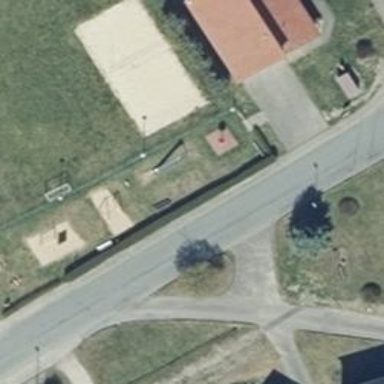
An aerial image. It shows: Playground featuring slide.